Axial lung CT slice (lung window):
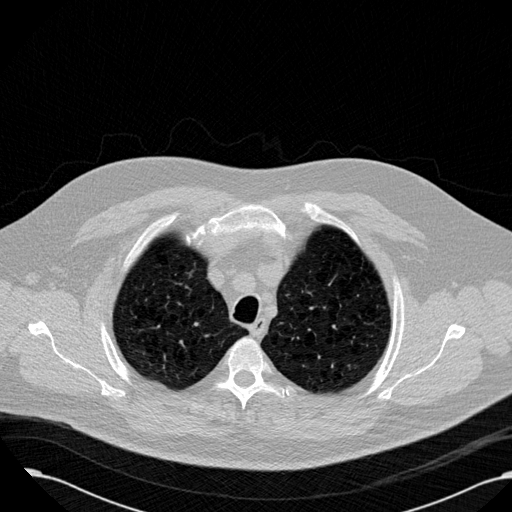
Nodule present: no